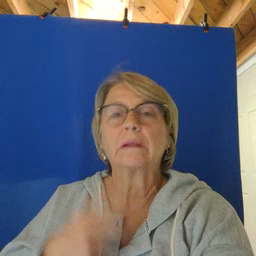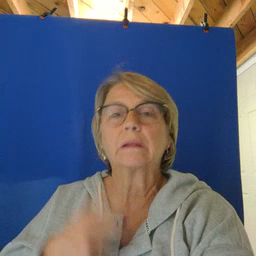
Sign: thirsty